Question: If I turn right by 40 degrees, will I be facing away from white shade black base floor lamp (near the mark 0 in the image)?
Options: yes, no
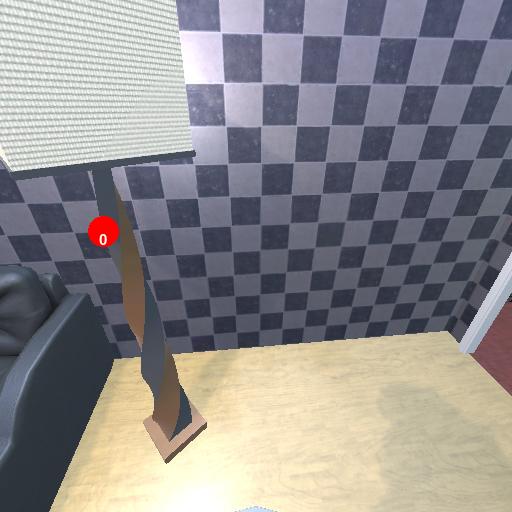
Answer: yes